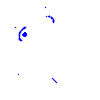
Particle: pion